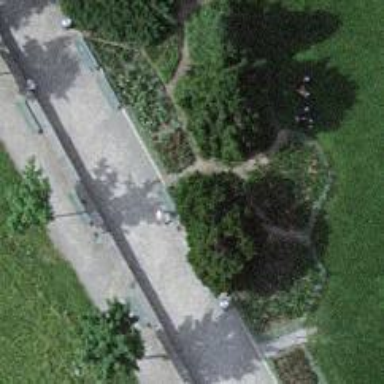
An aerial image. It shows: Bench for seating.